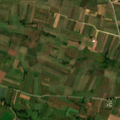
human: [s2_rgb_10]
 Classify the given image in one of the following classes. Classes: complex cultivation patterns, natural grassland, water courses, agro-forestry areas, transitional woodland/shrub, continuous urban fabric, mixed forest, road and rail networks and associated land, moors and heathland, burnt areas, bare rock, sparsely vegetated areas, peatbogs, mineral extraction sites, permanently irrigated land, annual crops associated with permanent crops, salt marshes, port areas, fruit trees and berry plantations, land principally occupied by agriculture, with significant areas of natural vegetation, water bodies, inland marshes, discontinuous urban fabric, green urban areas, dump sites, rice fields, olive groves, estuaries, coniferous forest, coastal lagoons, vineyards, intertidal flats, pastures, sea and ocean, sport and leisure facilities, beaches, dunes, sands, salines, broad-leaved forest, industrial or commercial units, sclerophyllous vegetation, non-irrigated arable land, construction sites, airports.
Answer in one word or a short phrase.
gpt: non-irrigated arable land, pastures, complex cultivation patterns